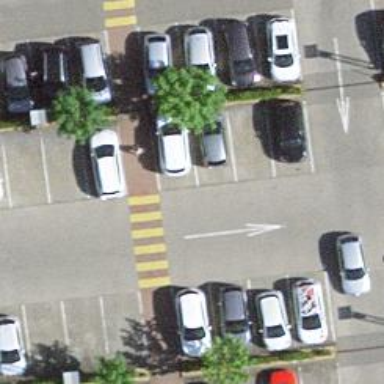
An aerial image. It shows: Uncontrolled zebra crossing on the road.